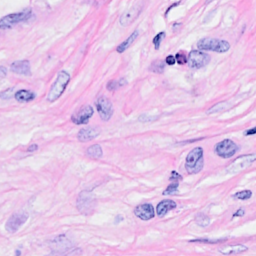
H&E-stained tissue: Breast